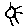
Label: sun